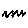
Label: zigzag